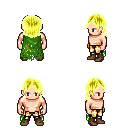
a pixel art fantasy rpg character, male body template, human, light skin, green tattered cape, gold greaves, gold long bangs hairstyle, brown shoes, four views (front, back, left, right), 2x2 character sprite sheet, small pixel art, hard edges, no anti-aliasing